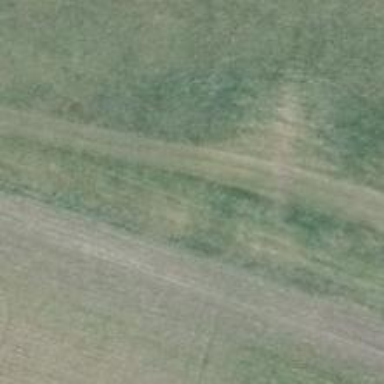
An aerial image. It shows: Track with very rough surface.